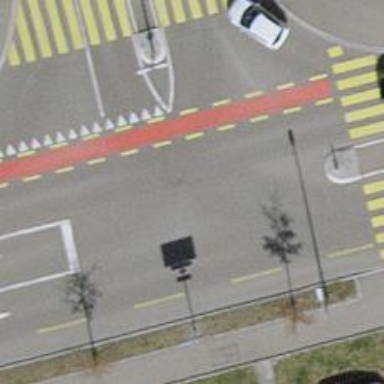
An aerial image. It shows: Tertiary road with designated cycle lane.